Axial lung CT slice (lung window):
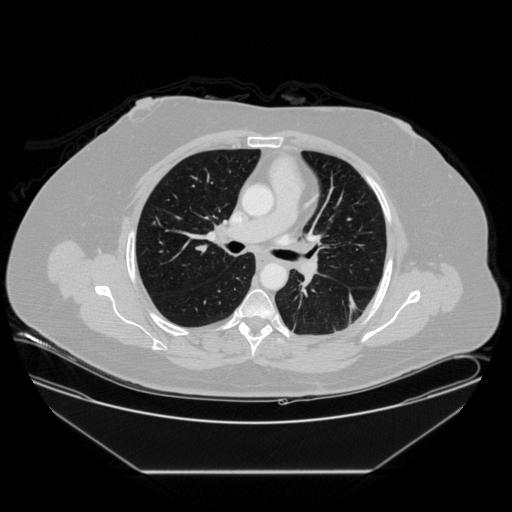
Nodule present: no